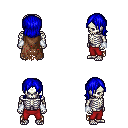
a pixel art fantasy rpg character, male body template, skeleton, brown tattered cape, red pants, blue long bangs hairstyle, white cloth bracers, four views (front, back, left, right), 2x2 character sprite sheet, small pixel art, hard edges, no anti-aliasing